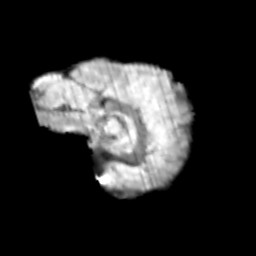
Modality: T2w
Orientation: sagittal
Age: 11
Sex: male
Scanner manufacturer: siemens
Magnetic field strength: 3 T
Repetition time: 3.8 s
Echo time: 0.07 s